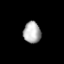
Tissue: lung
Cell type: Epithelial cells
Senescence score: 0.1872
Nuclear area (px): 363
Mean DAPI intensity: 177.044